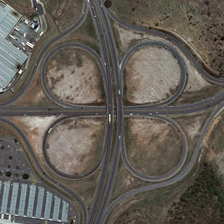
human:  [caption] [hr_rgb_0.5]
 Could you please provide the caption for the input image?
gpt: there are many bare lands around the viaduct .

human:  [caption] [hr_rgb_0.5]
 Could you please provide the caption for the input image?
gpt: one side of the viaduct is the factory .

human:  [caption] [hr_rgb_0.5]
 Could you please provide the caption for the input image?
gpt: there are many bare lands around the viaduct .

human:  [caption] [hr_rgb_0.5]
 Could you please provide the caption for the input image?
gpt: one side of the viaduct is the factory .

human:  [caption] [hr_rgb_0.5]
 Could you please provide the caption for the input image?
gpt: there are many bare lands around the viaduct .